Question: I have uploaded a website to my server to test it on the iphone. However, the footer is not covering full width on the iPhone, especially on the Safari web browser. I believe this has something to do with an absolutely positioned DIV '#leaf-print' that I have in the '#header'.
I have looked at tens of articles on Stackoverflow, but still not able to find a solution. The site is located at: <URL>. Ideally I would need some sort of CSS code to force the width of the viewport on the iPhone screen to 952px. Any help would be greatly appreciated. Thanks

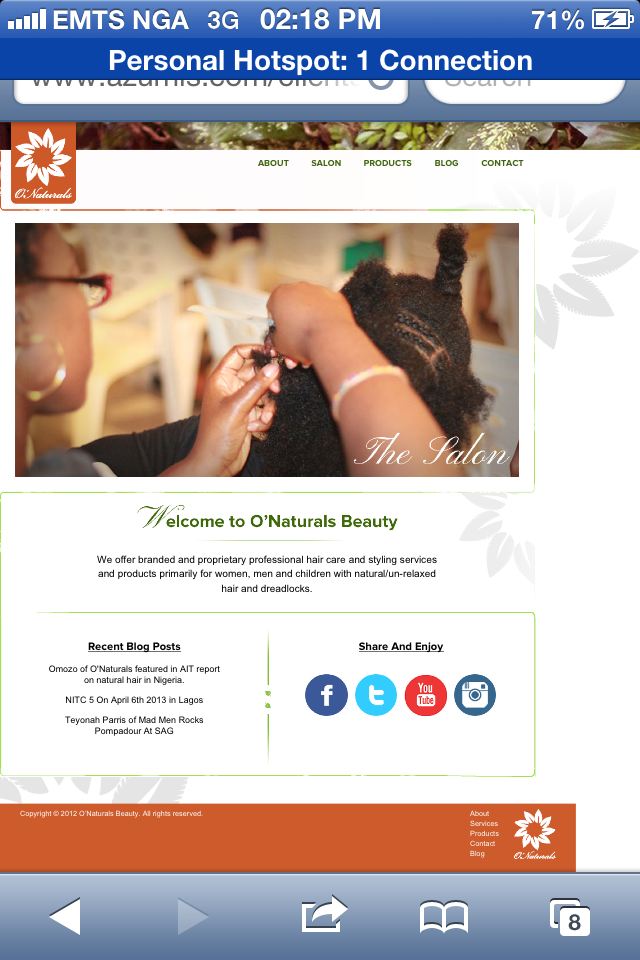
Answer: you are using
'''
html,body{
width:952 px;
}
'''
CHANGE IT TO
'''
html,body{
width:100%;
margin:0;
padding:0;
}
'''
<URL>
though you have made the change 'html,body{width:100%;}' but again you are overriding it by
'''
body{
width:952px; /*..why????..as you have done it after html,body{width:100%;} its overriding the width:100% to width:952px;
}
'''
change it to
'''
body{
width:100%;
margin:0;
padding:0;
overflow-x:hidden;
}
'''
and also make
'''
#footer{
width:100%; /*...instead of 1024px;...*/
}
'''
'''
#footer{
width:100%; /*...instead of 1024px;...*/
position: absolute;
right: 0;
left: 0;
}
'''